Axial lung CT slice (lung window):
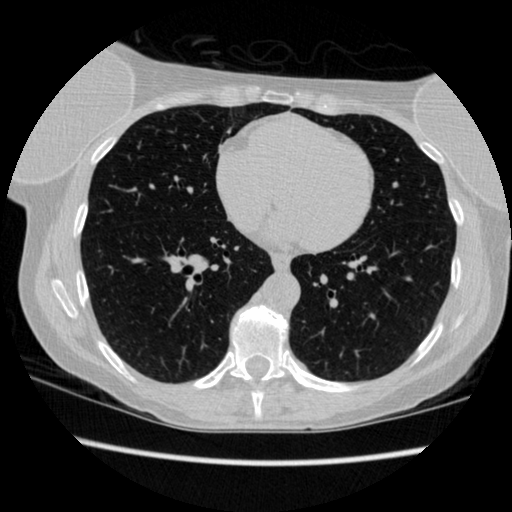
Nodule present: no